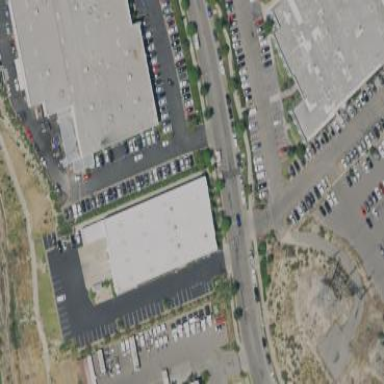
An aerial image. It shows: Warehouse.